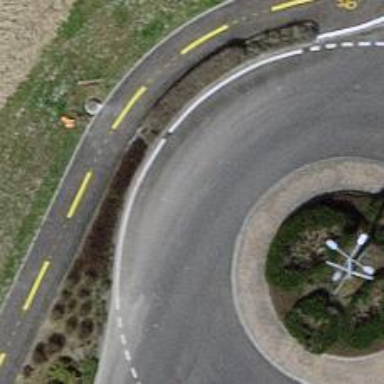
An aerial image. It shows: Secondary road around roundabout.